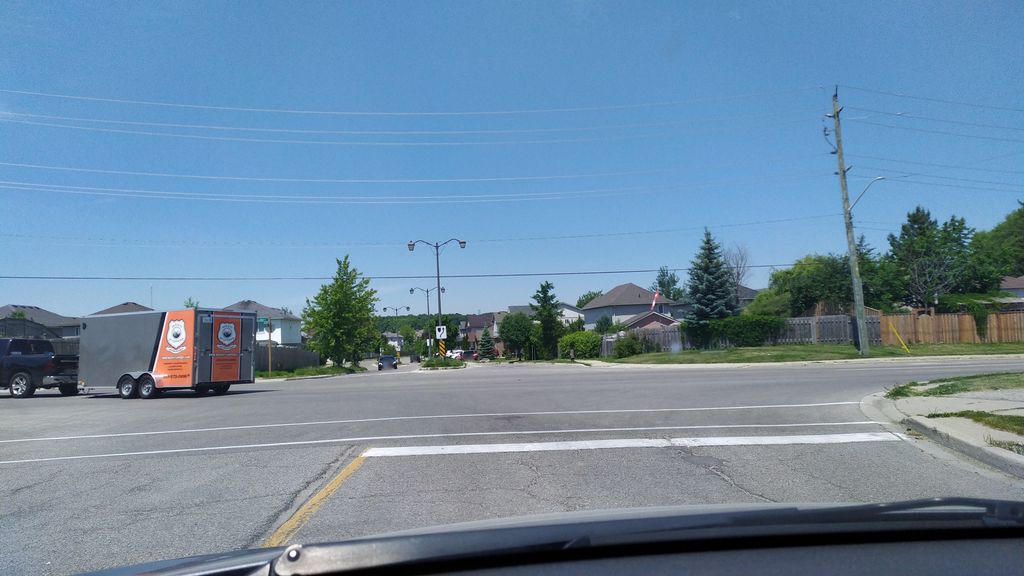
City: kitchener-waterloo